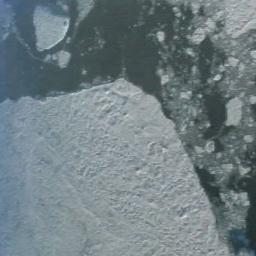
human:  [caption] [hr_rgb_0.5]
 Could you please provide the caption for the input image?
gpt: An oversized piece of ice and small pieces of ice surrounding it float on the blue sea .

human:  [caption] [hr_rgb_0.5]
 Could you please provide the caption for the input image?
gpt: There are sea ice of different sizes .

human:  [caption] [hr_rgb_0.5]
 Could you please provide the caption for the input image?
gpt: A large piece of sea ice float in the deep blue sea and there are a lot of small pieces of sea ice nearby .

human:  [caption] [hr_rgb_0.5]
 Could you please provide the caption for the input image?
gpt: There is a big ice and many small ice on the light green sea .

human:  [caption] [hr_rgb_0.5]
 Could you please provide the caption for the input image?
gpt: There are many pieces of sea ice beside the ice sheet .